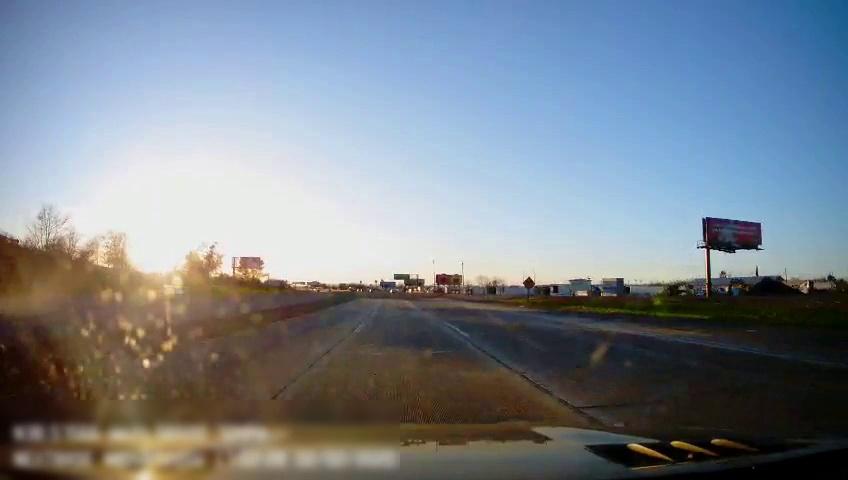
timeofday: Day
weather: Sunny
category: Drivable Space
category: Vehicles | SUV
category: Lanes | Alternate Lane
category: Lanes | Current Lane
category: Lanes | Current Lane
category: Lanes | Alternate Lane
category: Traffic | Signs
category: Traffic | Signs